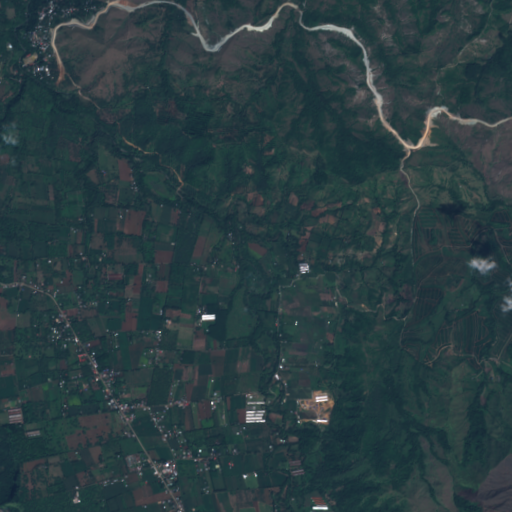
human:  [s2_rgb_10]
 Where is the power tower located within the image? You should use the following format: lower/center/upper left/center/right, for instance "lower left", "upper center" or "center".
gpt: The power tower is located in the upper left of the image.
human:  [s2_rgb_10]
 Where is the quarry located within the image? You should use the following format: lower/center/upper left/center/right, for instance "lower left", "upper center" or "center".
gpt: The quarry is located in the center right of the image.
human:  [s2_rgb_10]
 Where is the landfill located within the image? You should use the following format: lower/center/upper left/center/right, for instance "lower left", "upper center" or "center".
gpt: There is no landfill in the image.